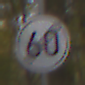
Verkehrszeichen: EndeGeschwindigkeit60
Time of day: Midday
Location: Outdoor (Nature)
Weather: Overcast
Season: NotSpecified
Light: Natural